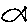
Label: fish